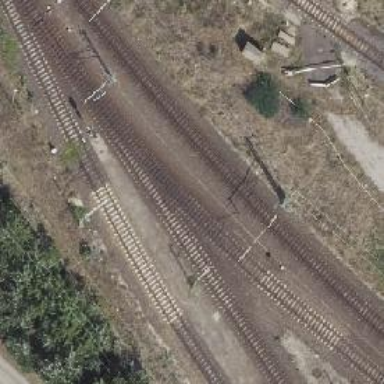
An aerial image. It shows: Rail siding with electrified contact lines.